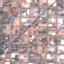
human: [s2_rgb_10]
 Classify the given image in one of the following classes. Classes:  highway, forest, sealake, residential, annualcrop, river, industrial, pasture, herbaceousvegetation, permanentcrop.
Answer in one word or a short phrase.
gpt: Industrial